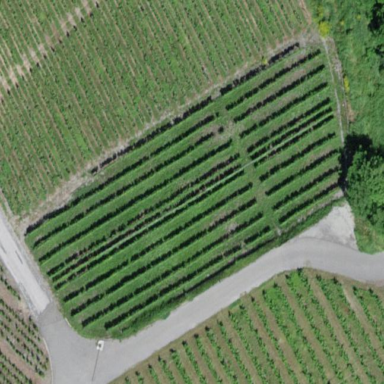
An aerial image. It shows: Vineyard growing grapes.